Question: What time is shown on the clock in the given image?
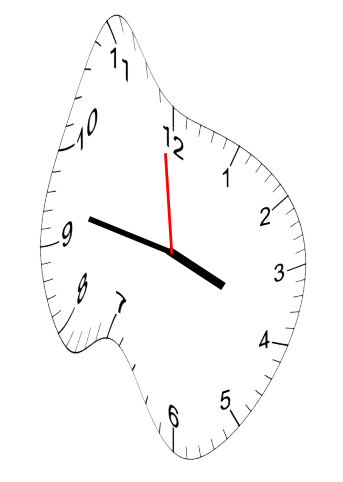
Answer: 03:46:59